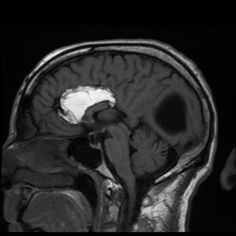
Label: glioma